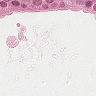
Metastatic tissue present: yes